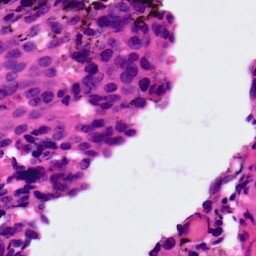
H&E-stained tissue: Ovarian